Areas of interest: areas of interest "Park Square"
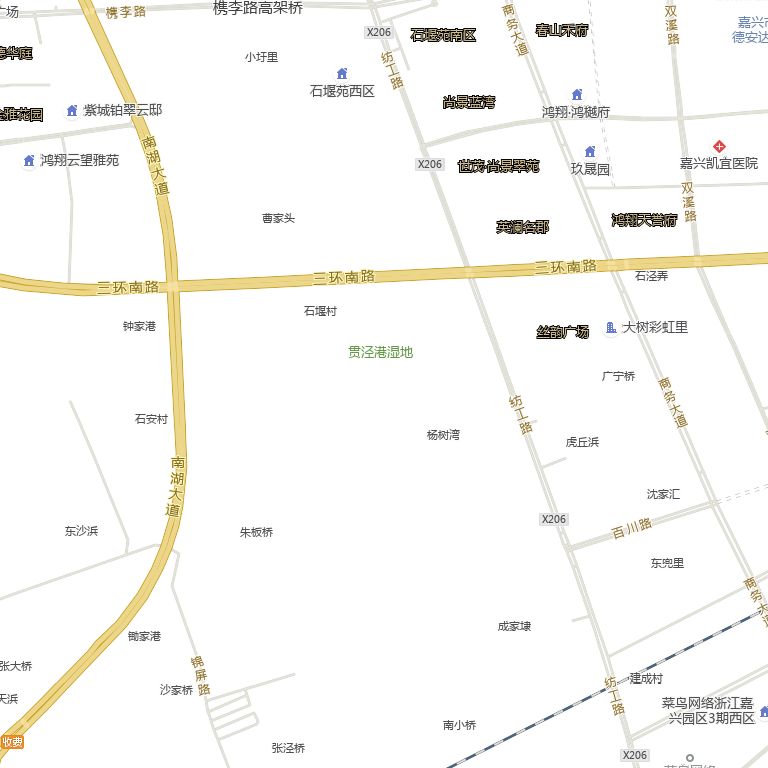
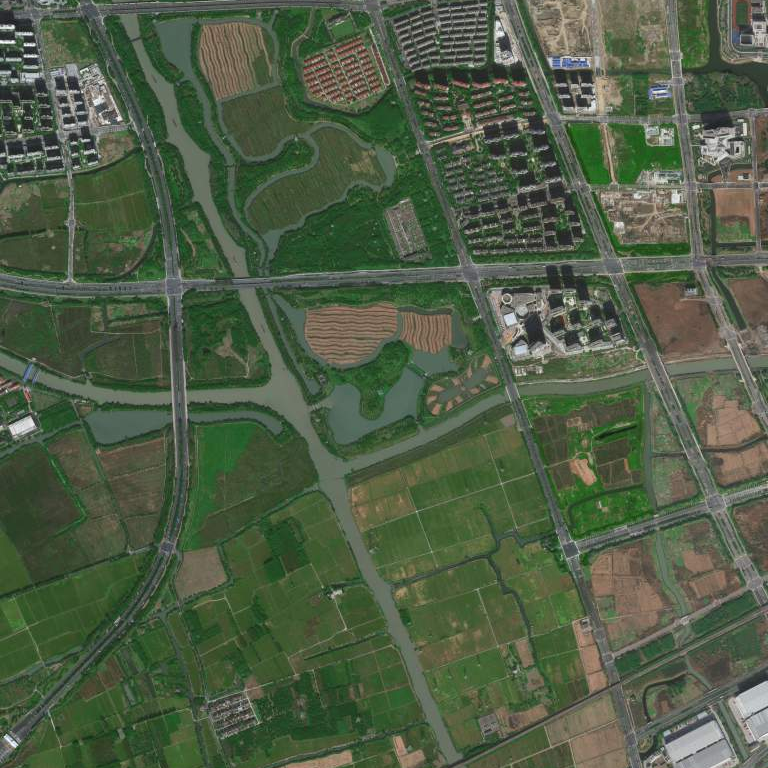